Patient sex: M
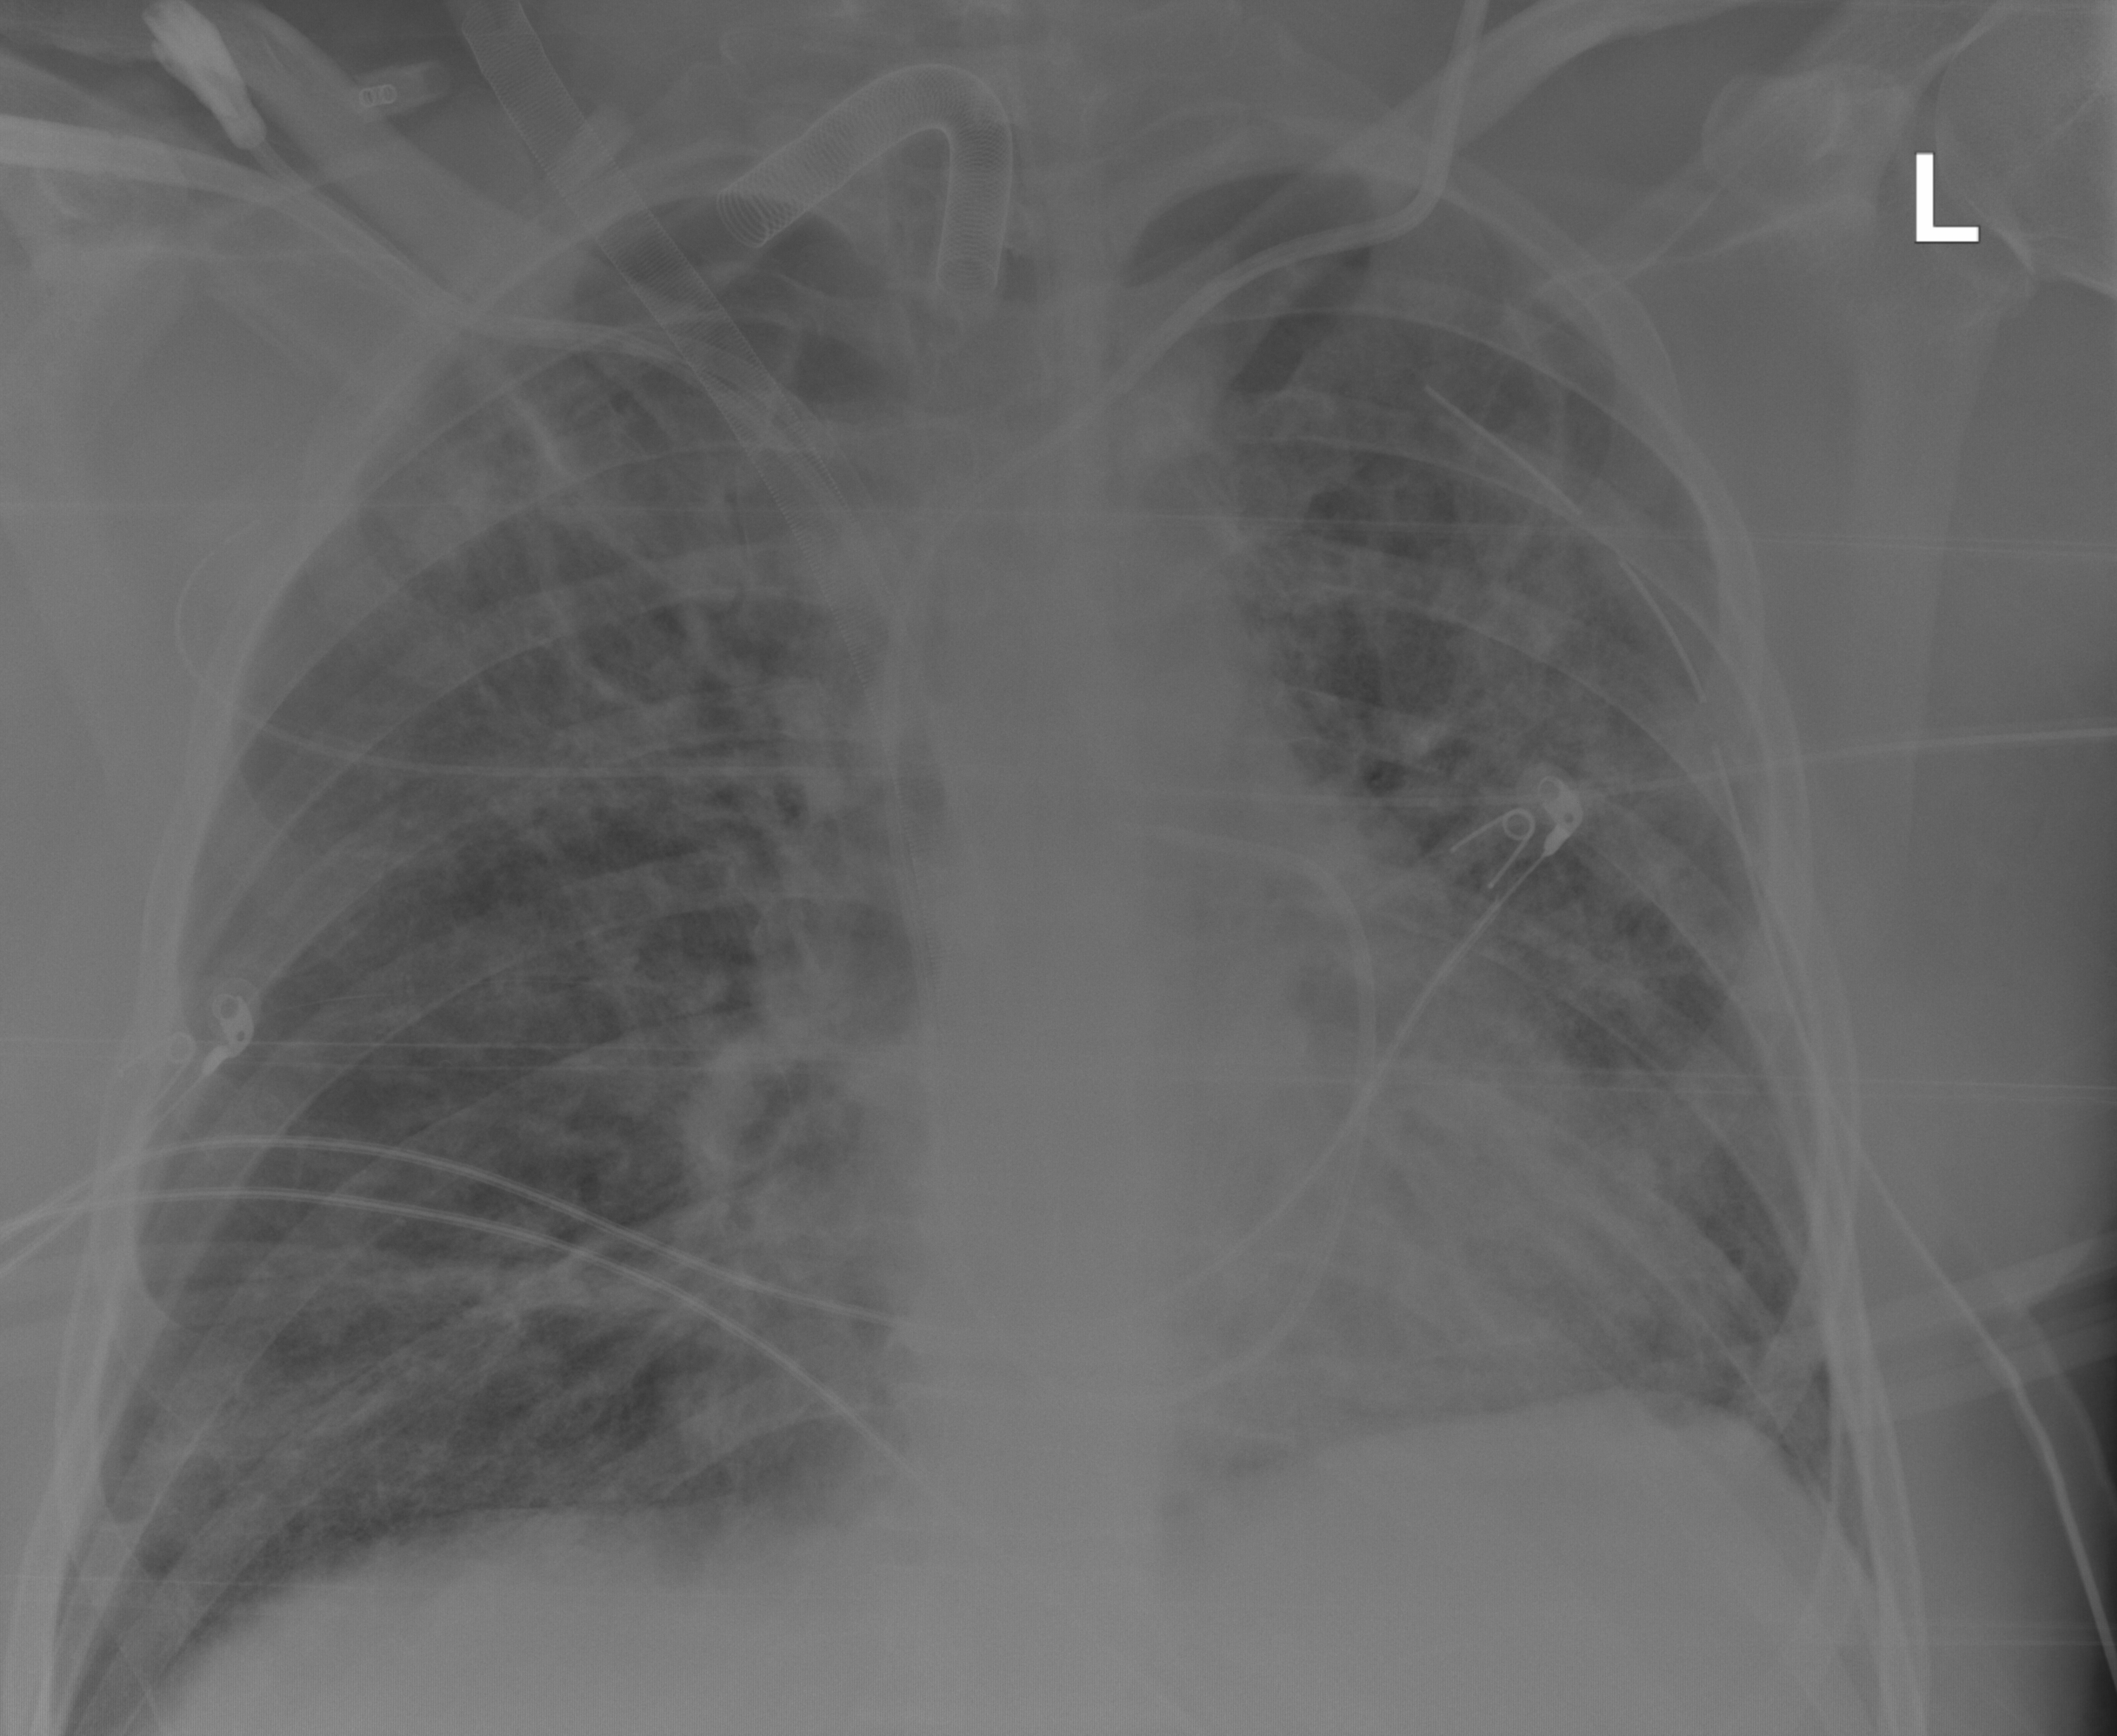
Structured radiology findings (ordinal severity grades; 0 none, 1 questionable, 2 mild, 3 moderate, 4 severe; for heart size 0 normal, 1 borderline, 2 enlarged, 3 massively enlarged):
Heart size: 0
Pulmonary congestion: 0
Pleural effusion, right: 1
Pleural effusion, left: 1
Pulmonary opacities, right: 3
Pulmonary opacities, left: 3
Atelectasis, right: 2
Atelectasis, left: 2